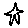
Label: star